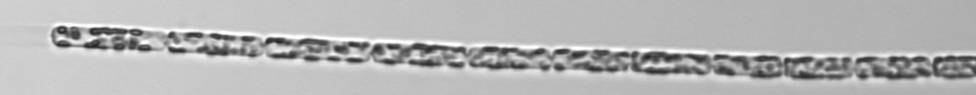
Label: Dactyliosolen_fragilissimus